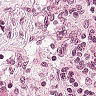
Metastatic tissue present: no